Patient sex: M
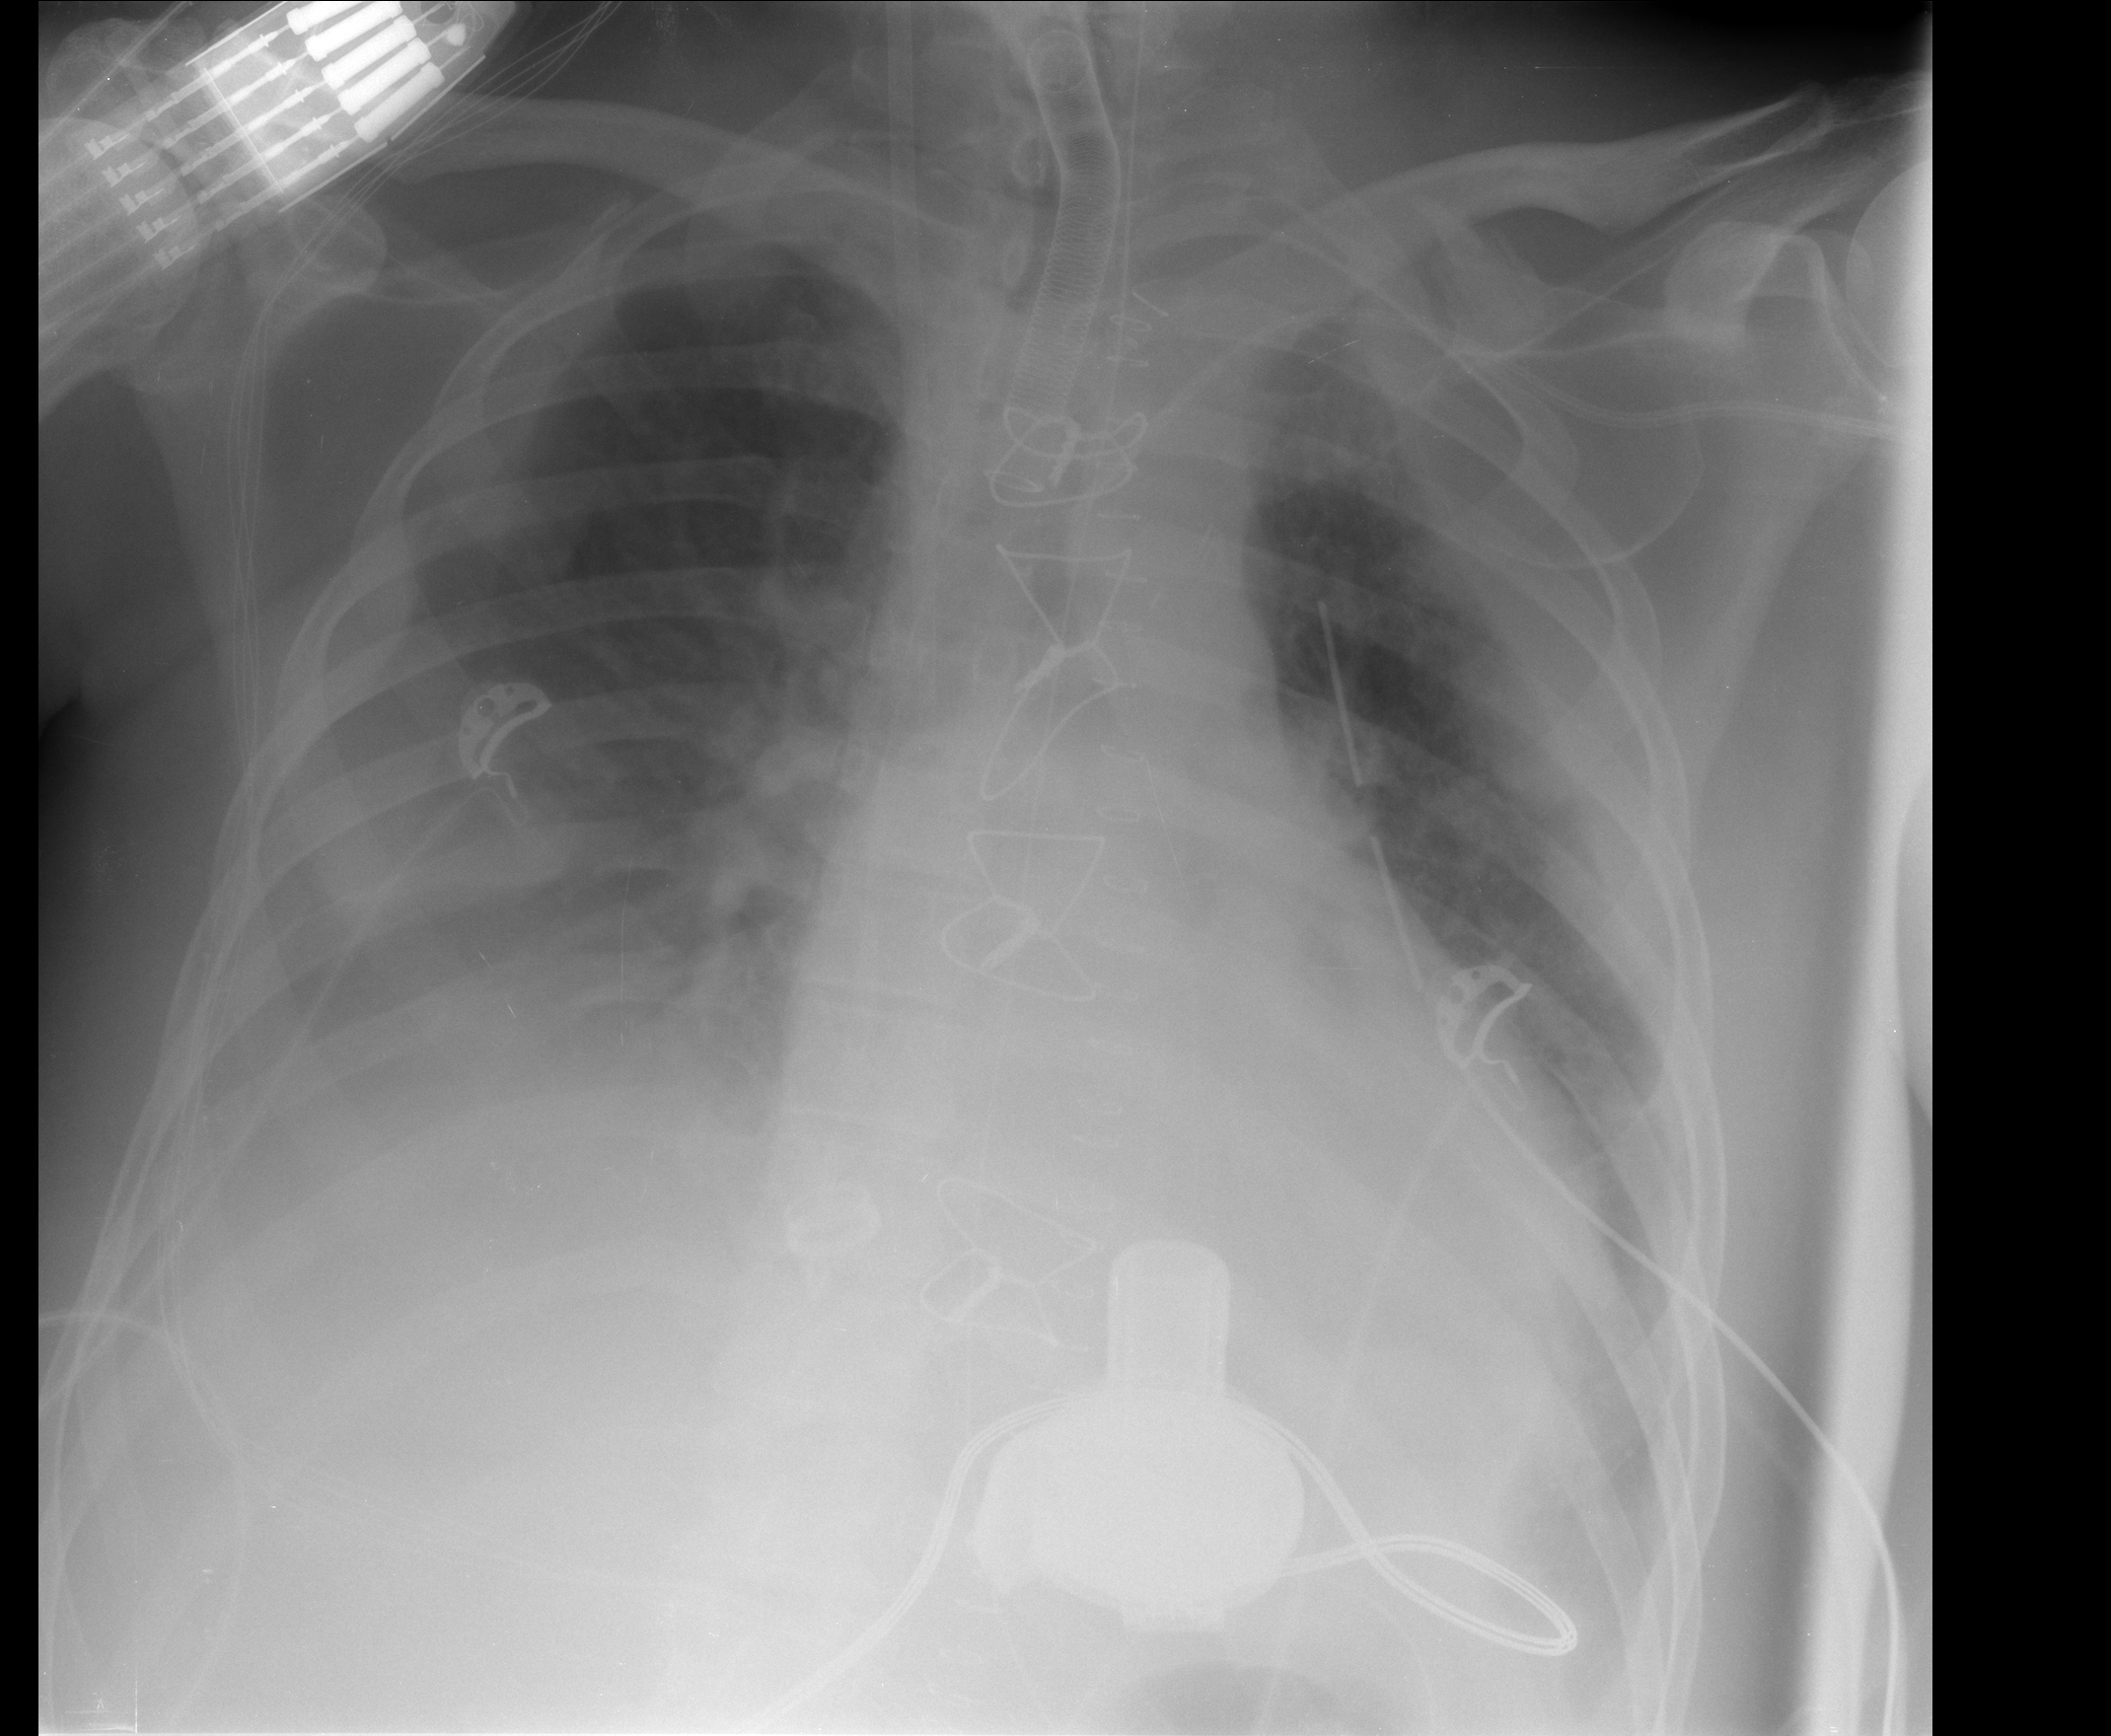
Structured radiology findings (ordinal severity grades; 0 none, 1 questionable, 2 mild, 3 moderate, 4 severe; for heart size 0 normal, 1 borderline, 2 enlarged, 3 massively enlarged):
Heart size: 2
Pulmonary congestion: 0
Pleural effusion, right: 3
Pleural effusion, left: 2
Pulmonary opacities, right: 0
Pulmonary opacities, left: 0
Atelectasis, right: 2
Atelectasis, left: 2